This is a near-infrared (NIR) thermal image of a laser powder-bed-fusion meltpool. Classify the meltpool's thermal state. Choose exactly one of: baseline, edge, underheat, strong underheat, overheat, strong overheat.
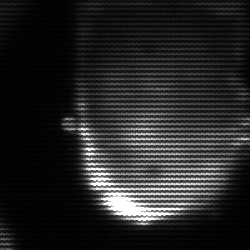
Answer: baseline